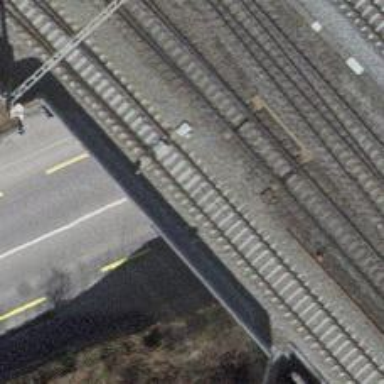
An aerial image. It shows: Railway switch.